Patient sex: M
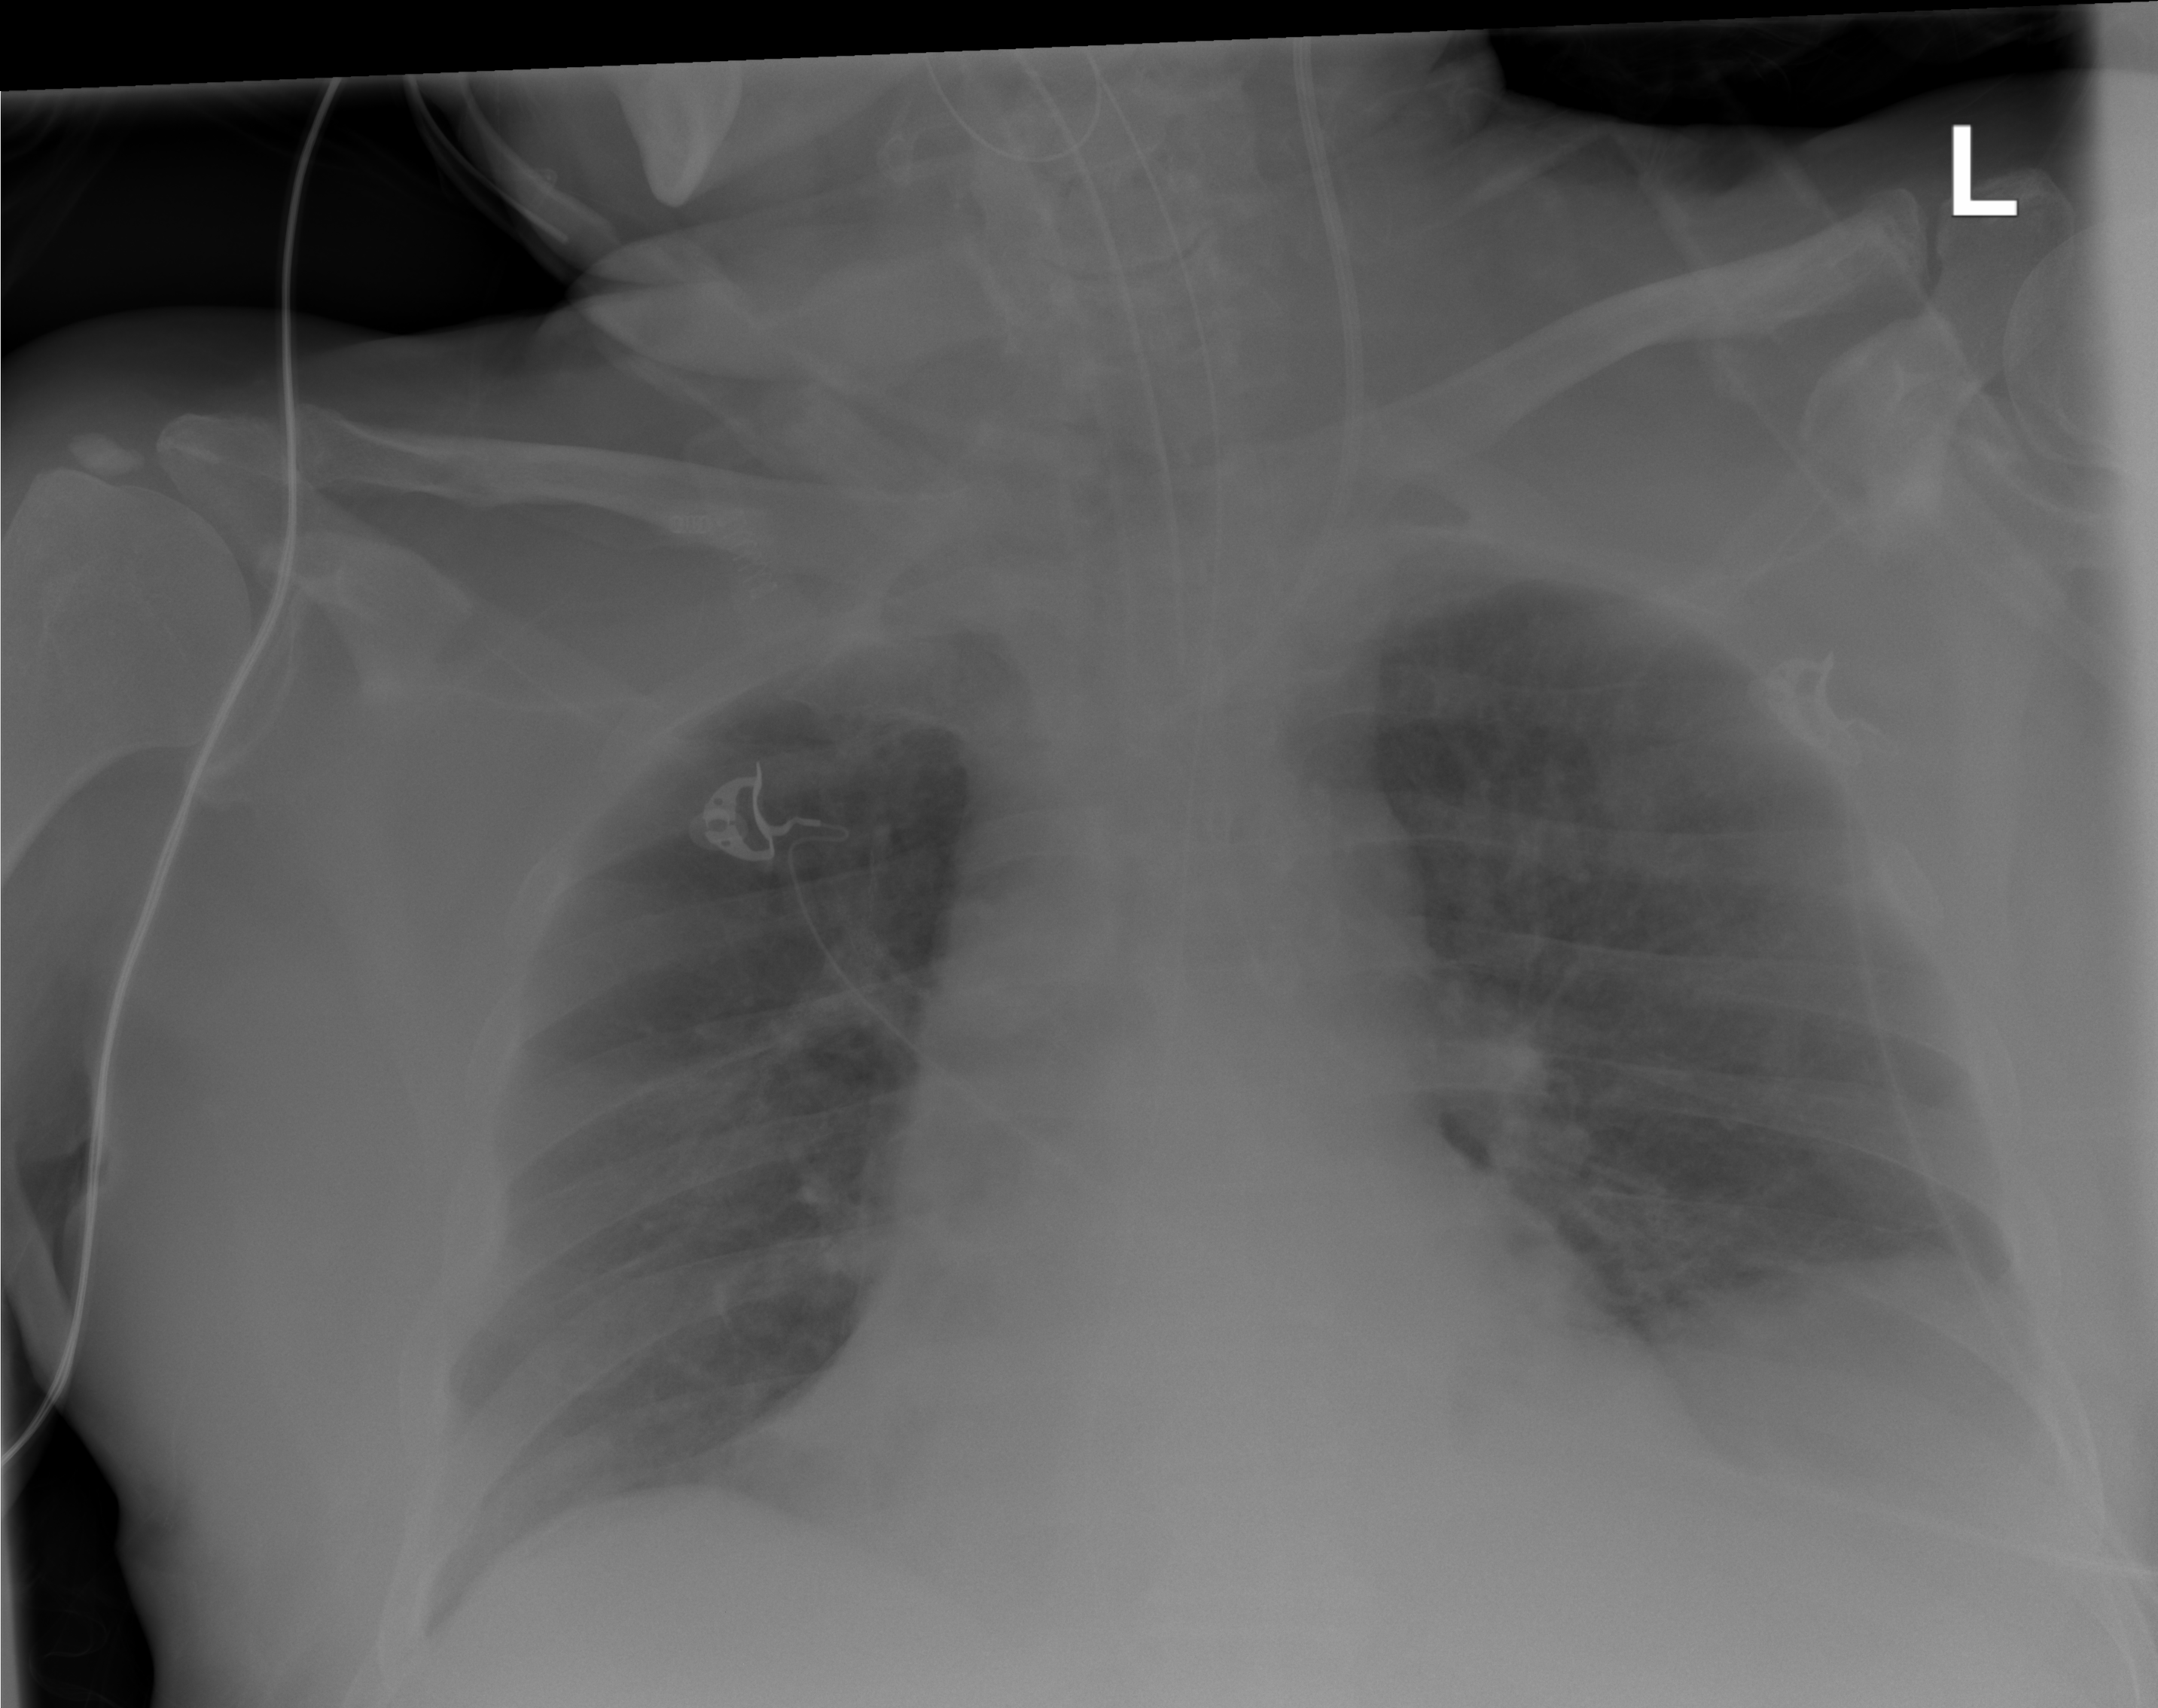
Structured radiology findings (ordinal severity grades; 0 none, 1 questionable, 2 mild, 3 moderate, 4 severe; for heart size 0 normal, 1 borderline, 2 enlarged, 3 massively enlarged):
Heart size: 0
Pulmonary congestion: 2
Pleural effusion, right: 0
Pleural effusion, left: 0
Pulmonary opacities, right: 0
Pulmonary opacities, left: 1
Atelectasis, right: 0
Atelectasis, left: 2